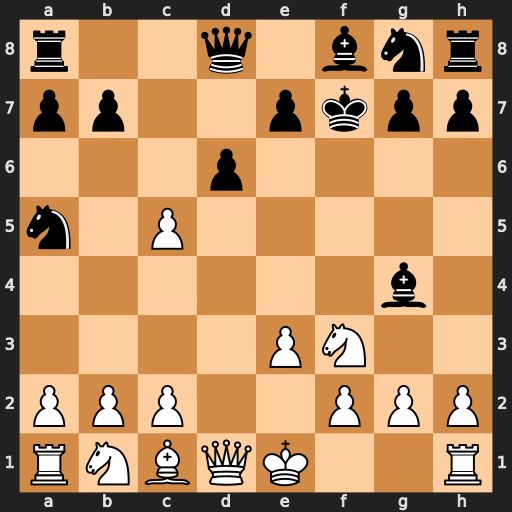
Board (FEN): r2q1bnr/pp2pkpp/3p4/n1P5/6b1/4PN2/PPP2PPP/RNBQK2R
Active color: w
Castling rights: KQ
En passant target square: -
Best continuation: Ng5+ Ke8 Qxg4